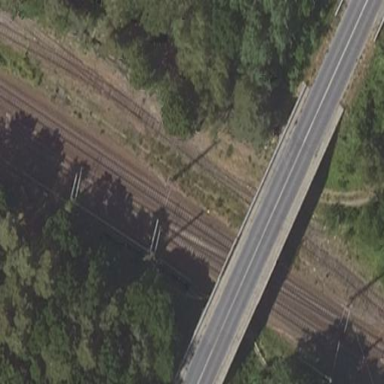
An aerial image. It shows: Beam bridge structure.